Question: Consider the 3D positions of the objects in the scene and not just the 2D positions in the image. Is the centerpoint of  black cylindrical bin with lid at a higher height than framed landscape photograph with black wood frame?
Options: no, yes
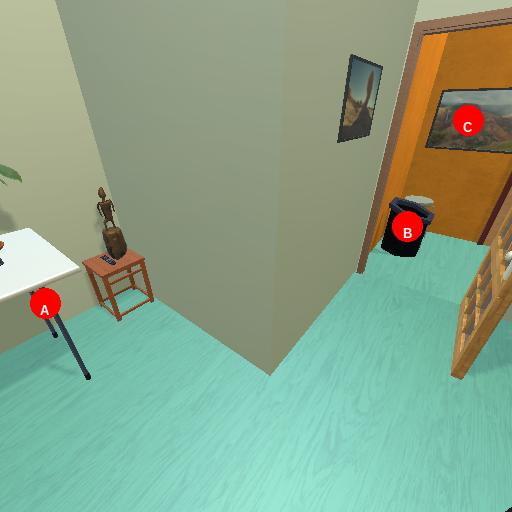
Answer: no